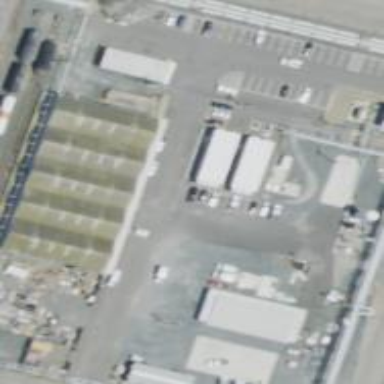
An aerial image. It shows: Industrial building.